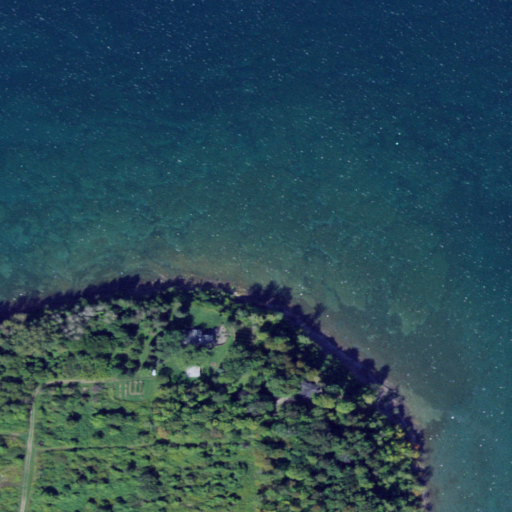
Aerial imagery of cape in New York named Boller Point containing open water, mixed forest, deciduous forest, open development, cultivated crops, shrub, and evergreen forest